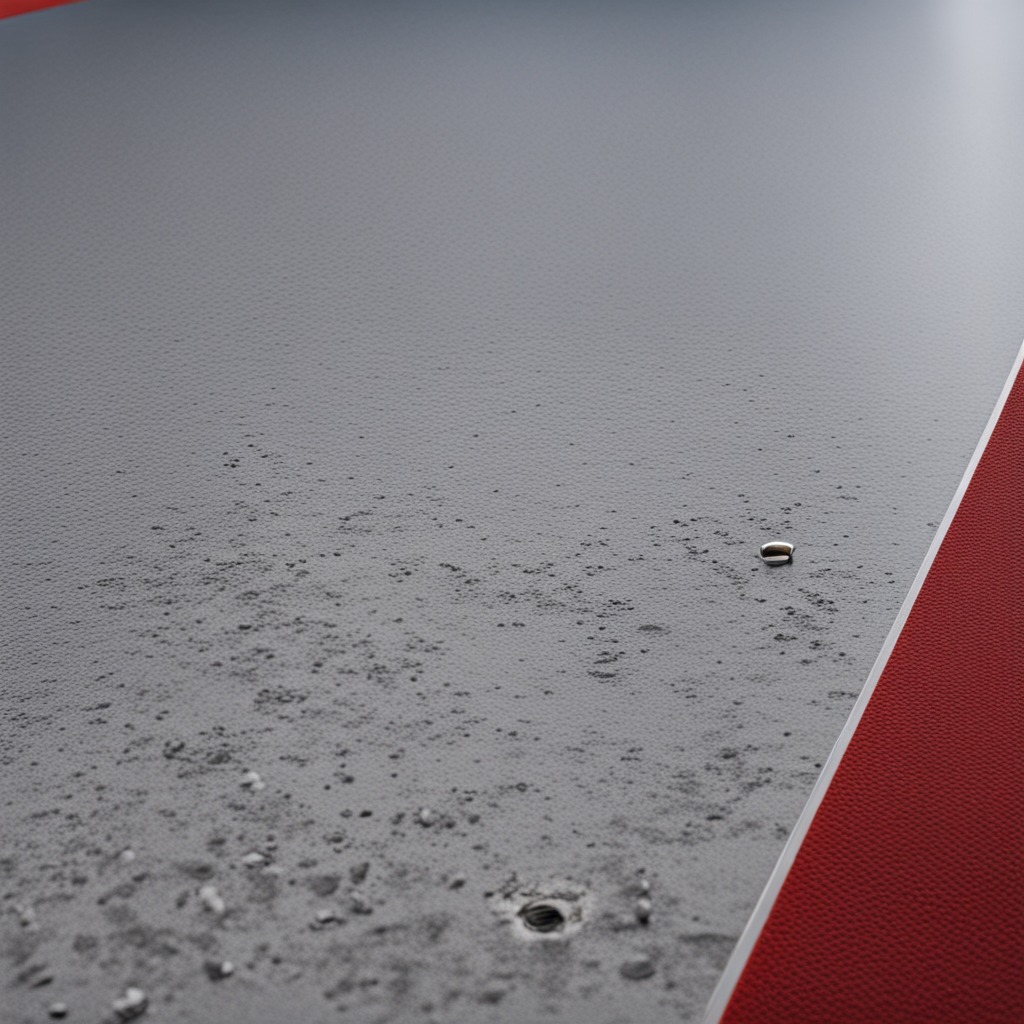
A metal nut is lying on a clean granite tabletop covered with a red rubber mat inside a workshop under bright overhead lighting crisp shadows high clarity worn but beneath the mat